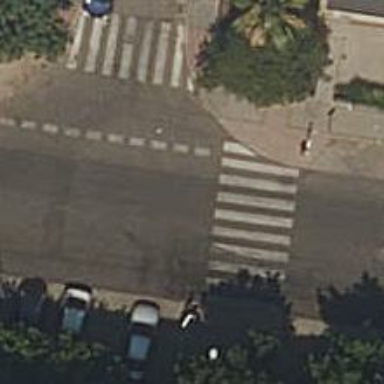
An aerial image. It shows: Road with "give way" sign.